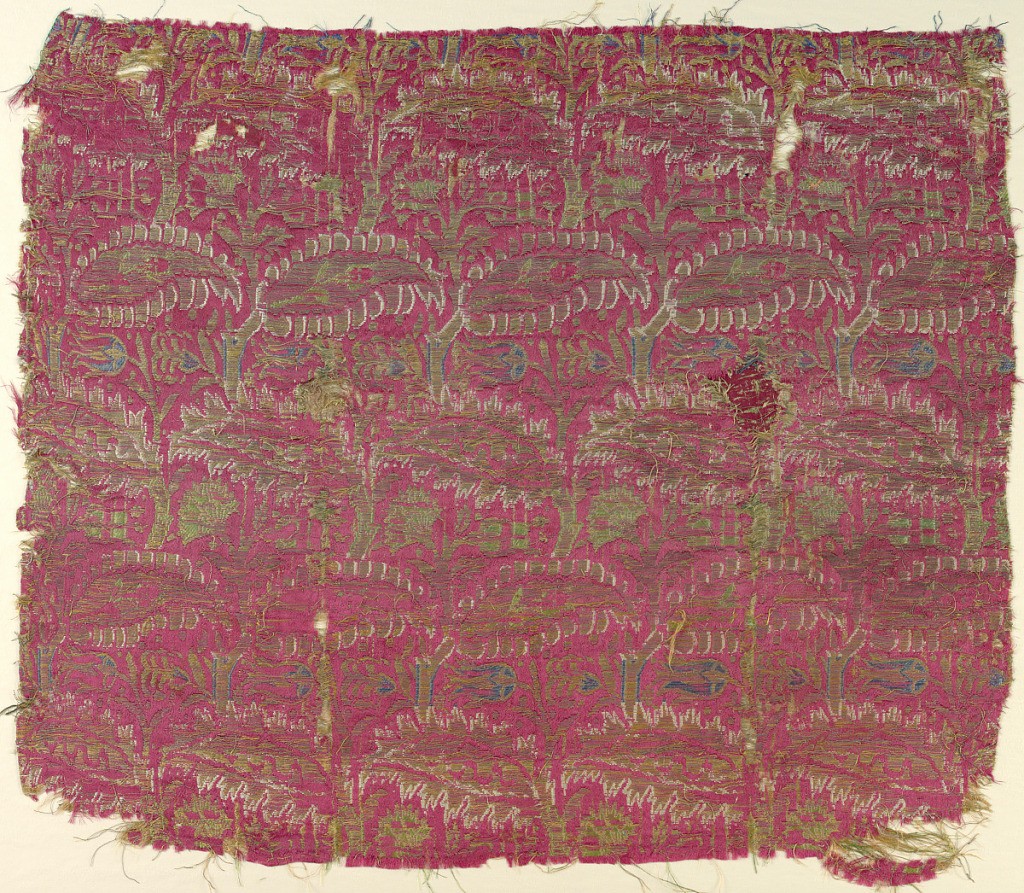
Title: Fragment
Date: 16th century
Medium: silk, metallic Technique: woven
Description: Branches with leaves facing in alternate directions on alternate rows.